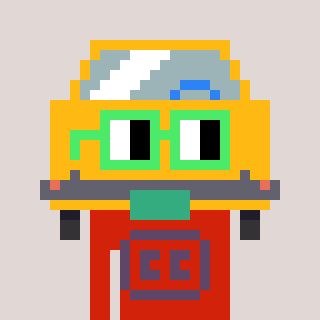
a pixel art character with square light green glasses, a taxi-shaped head and a red-colored body on a warm background